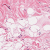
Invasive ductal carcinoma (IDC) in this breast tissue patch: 0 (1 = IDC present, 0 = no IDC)